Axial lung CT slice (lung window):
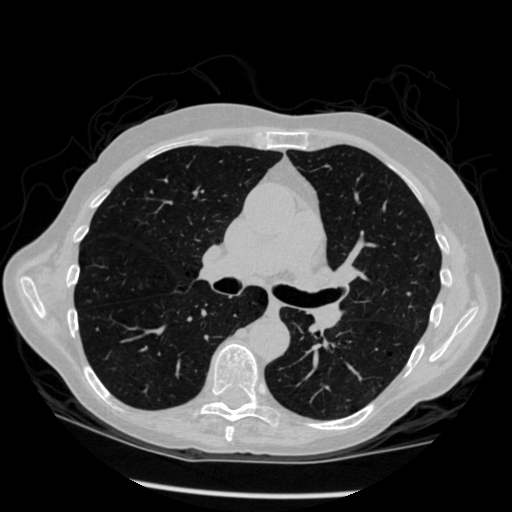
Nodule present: no